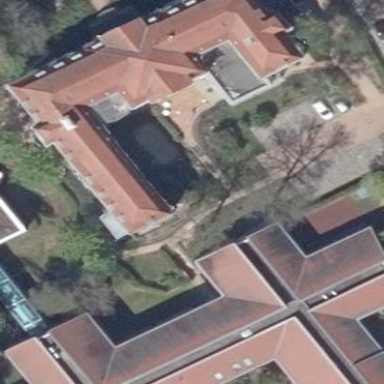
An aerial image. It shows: Hospital with hipped roof shape.